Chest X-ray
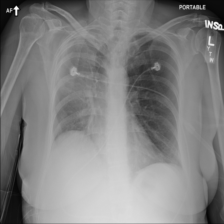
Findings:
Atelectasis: positive
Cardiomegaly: negative
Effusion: negative
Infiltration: negative
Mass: negative
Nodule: negative
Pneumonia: negative
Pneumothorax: positive
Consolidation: negative
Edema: negative
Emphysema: negative
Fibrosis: negative
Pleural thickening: negative
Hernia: negative